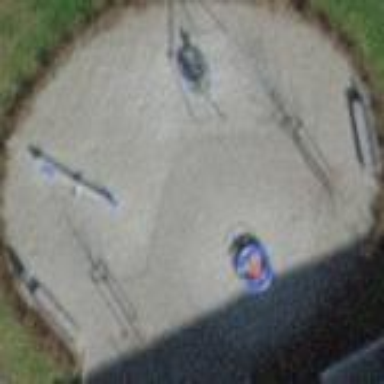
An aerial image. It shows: Playground area for leisure land.